Field crop: maize
Growth stage: 1
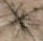
Species: salsola